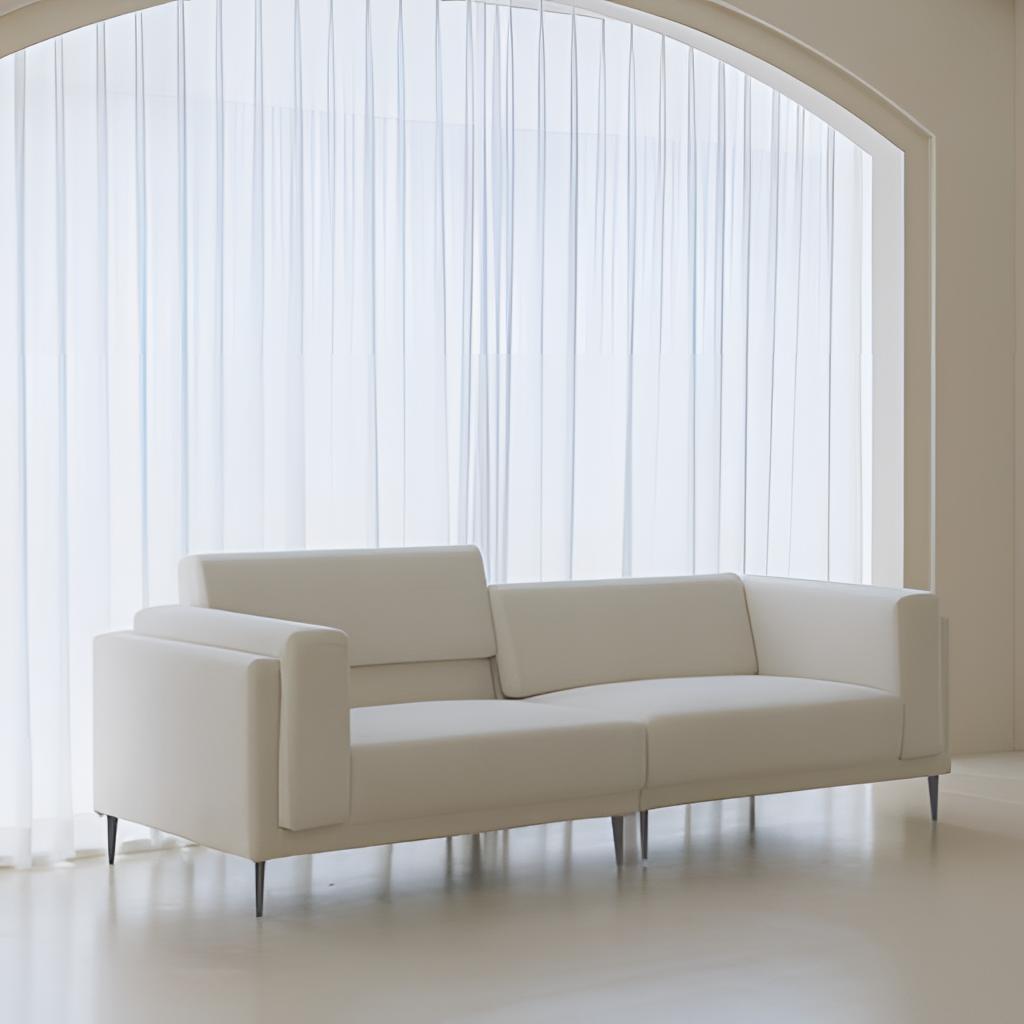
white leather sofa, living room, wood flooring, white fabric wallpaper, with sheer pattern, contemporary